Question:
The first picture above is exactly what I want, but the other pictures show what I am getting
Using Bootstrap 3:
Trial 1: As seen in the second picture, the side bar 'col-sm-2' pushes the 'col-sm-8' down when its height is not the same as the height of its corresponding column:
'''
<div class="container">
<div class="row">
<div class="col-sm-8">1</div>
<div class="col-sm-2">2</div>
<div class="col-sm-8">3</div>
</div>
</div>
'''
Trial 2: As seen in the third picture, the side bar aligns with the second 'col-sm-8' but I want it to be aligned horizontally with the first column:
'''
<div class="container">
<div class="row">
<div class="col-sm-8">1</div>
<div class="col-sm-8">3</div>
<div class="col-sm-2">2</div>
</div>
</div>
'''
If I do something like the following, it works fine, but I want the 'col-sm-2' to be on the right hand side:
'''
<div class="container">
<div class="row">
<div class="col-sm-2">2</div>
<div class="col-sm-8">1</div>
<div class="col-sm-8">3</div>
</div>
</div>
'''
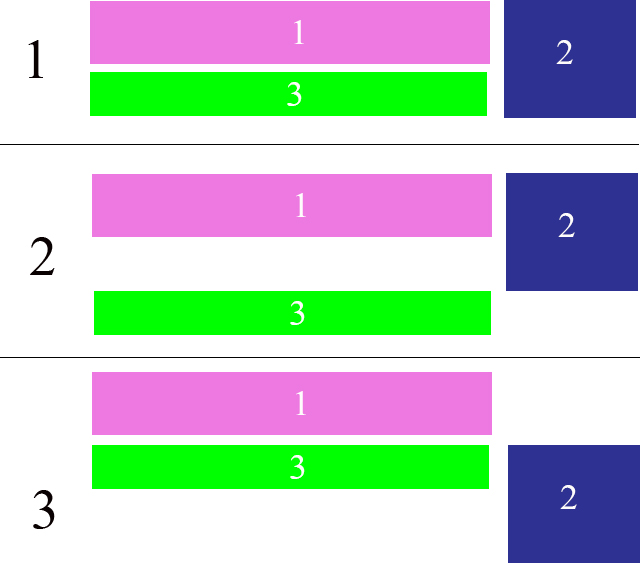
Answer: You're almost there. Your just missing a couple of divs.
'''
<div class="container">
<div class="row">
<div class="col-sm-10">
<div class="row">
<div class="col-sm-12">1</div>
<div class="col-sm-12">3</div>
</div>
</div>
<div class="col-sm-2">2</div>
</div>
</div>
'''